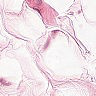
Metastatic tissue present: no